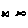
Label: fish